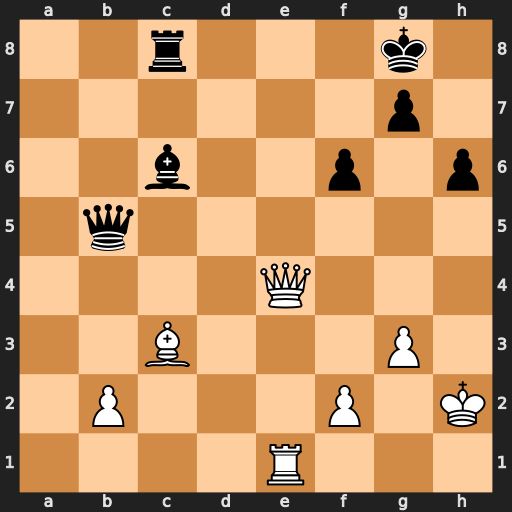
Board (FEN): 2r3k1/6p1/2b2p1p/1q6/4Q3/2B3P1/1P3P1K/4R3
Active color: w
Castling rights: -
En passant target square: -
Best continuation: Qe6+ Kh7 Qxc8